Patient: sex F, age 56
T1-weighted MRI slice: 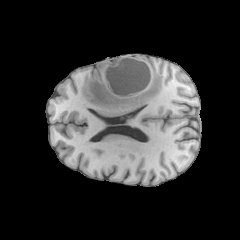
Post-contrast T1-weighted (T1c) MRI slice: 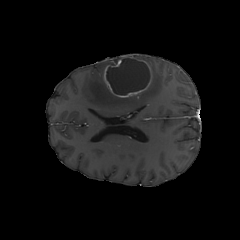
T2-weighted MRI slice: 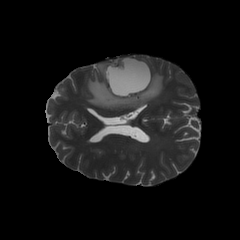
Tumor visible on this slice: yes
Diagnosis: Glioblastoma, IDH-wildtype
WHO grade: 4